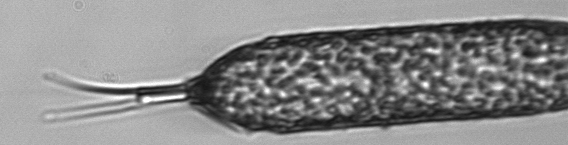
Label: Odontella